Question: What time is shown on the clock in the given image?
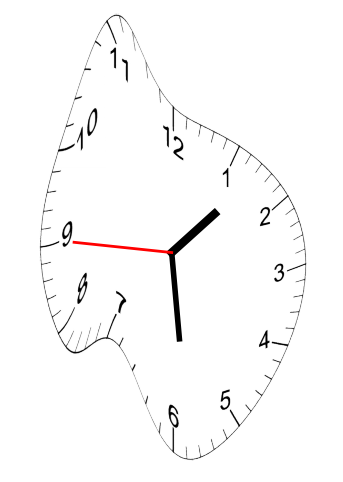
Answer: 01:28:45